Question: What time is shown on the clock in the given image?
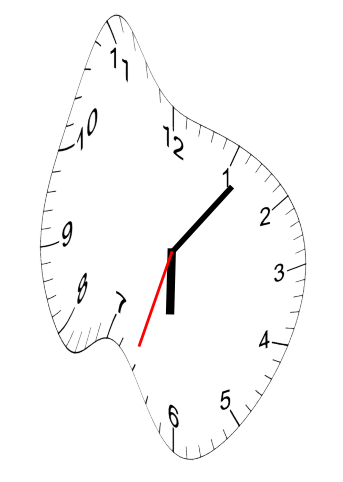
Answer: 06:06:33